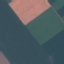
Land use / land cover class: AnnualCrop